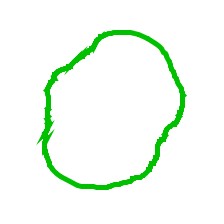
Shape: circle